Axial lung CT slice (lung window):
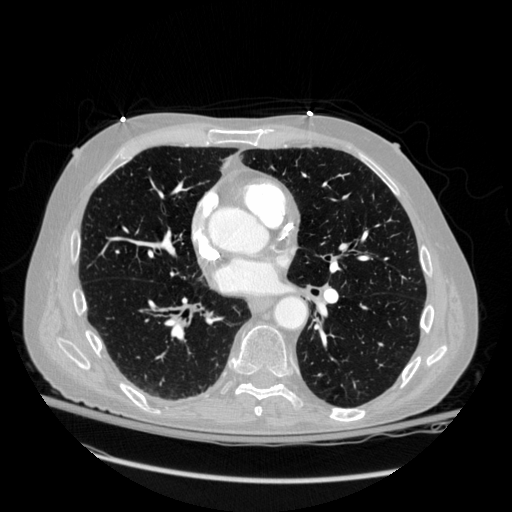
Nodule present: no